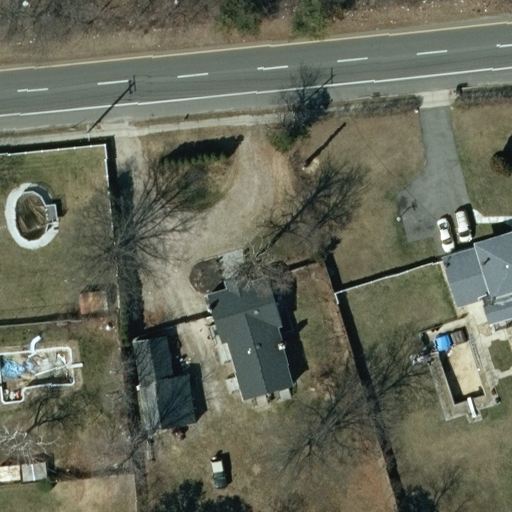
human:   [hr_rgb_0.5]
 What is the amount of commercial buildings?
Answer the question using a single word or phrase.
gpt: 0

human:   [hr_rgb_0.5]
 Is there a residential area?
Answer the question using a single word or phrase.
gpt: yes

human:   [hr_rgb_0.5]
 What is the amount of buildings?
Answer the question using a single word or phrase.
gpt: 3

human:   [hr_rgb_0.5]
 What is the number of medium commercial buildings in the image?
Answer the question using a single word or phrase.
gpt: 0

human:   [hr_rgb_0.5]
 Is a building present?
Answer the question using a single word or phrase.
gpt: yes

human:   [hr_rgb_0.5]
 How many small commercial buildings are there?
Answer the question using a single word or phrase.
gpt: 0

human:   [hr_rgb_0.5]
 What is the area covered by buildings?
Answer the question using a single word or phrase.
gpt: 564m2

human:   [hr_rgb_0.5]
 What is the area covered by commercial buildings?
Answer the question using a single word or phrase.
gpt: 0m2

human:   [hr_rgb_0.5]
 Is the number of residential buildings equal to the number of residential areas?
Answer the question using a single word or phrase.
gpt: no

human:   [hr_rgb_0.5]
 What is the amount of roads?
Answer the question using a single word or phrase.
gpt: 1

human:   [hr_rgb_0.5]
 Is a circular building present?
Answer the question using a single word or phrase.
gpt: no

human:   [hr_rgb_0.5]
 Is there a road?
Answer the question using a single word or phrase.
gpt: yes

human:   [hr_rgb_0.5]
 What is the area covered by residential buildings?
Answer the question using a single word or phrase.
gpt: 564m2

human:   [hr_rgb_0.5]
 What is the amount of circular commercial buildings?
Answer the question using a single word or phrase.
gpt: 0

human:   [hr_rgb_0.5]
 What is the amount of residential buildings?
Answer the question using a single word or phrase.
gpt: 3

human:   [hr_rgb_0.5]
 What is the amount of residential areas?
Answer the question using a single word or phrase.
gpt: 1

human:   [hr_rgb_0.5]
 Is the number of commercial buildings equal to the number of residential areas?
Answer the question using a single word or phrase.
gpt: no

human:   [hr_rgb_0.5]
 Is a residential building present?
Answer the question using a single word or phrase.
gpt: yes

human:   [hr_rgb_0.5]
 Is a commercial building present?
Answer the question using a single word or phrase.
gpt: no

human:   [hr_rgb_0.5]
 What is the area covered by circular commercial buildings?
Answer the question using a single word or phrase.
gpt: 0m2

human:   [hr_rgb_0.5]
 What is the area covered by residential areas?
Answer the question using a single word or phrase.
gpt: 10621m2

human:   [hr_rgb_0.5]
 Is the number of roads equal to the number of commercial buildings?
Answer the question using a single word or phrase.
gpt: no

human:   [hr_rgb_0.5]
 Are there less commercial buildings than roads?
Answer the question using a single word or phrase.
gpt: yes

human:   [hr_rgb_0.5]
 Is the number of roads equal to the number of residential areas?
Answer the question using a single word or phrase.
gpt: yes

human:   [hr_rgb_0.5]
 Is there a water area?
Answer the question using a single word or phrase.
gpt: no

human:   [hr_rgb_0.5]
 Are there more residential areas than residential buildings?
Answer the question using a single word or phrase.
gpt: no

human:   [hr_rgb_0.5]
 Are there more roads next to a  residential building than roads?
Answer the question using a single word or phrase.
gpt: no

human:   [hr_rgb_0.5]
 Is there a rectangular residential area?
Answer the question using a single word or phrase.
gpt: yes

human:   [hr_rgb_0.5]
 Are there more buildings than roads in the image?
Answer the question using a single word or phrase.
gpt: yes

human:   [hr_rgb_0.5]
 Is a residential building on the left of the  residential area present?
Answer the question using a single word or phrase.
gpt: yes

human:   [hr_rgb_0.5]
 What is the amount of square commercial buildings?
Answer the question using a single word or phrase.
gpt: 0

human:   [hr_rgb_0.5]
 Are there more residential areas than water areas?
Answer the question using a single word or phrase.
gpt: yes

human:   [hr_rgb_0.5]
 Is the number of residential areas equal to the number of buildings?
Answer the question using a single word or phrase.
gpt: no

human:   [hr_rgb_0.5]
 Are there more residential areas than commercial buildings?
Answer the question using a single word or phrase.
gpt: yes

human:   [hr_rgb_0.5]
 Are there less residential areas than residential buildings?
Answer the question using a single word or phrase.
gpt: yes

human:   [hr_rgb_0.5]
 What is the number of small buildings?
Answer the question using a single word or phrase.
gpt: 0

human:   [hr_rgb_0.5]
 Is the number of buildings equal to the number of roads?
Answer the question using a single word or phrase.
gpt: no

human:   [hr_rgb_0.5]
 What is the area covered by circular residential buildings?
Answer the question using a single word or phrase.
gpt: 0m2

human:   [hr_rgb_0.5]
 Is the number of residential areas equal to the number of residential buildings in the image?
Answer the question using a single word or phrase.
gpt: no

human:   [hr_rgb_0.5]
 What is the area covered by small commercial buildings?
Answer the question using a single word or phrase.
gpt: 0m2

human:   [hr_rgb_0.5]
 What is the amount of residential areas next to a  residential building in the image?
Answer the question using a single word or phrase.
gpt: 1

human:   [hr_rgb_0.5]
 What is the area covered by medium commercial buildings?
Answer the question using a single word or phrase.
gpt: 0m2

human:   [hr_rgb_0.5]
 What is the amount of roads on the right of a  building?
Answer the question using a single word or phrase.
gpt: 0

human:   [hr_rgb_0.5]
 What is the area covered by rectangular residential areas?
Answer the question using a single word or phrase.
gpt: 10621m2

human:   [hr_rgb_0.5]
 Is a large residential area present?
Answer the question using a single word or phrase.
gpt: yes

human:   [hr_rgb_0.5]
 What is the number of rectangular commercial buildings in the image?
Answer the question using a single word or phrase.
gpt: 0

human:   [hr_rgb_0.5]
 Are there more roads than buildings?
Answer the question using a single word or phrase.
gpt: no

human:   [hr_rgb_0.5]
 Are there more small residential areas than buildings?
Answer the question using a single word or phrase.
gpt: no

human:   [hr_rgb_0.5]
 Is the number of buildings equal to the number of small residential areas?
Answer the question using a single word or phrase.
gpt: no

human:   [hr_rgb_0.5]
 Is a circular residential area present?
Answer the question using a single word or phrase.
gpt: no

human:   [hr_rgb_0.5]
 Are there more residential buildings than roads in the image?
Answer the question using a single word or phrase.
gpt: yes

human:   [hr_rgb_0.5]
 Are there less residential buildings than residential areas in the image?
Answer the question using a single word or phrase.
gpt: no

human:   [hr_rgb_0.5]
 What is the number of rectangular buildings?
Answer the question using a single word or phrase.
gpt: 2

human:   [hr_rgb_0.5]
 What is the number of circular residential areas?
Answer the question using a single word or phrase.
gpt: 0

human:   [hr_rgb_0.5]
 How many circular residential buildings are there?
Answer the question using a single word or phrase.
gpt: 0

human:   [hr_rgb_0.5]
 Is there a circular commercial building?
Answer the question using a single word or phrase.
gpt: no

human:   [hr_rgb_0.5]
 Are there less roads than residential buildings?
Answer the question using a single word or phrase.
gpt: yes

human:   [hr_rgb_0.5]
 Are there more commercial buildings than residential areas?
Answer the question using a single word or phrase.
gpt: no

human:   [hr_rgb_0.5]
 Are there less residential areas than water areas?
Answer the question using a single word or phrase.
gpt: no

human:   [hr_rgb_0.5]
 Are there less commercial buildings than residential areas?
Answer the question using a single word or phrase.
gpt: yes

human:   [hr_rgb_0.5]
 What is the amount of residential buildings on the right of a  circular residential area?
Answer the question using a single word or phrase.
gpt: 0

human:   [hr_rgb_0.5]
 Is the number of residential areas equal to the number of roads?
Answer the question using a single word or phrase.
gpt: yes

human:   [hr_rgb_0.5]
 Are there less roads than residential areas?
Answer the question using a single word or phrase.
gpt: no

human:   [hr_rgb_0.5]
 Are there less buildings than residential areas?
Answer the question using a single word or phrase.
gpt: no